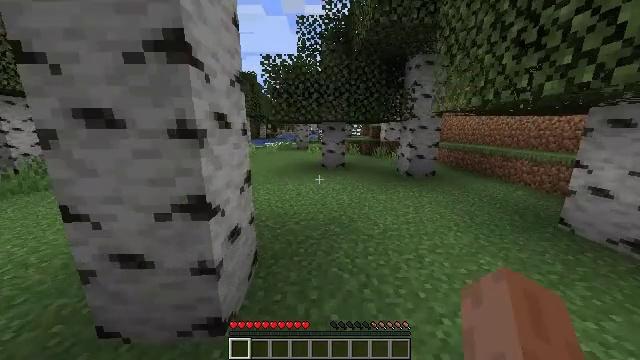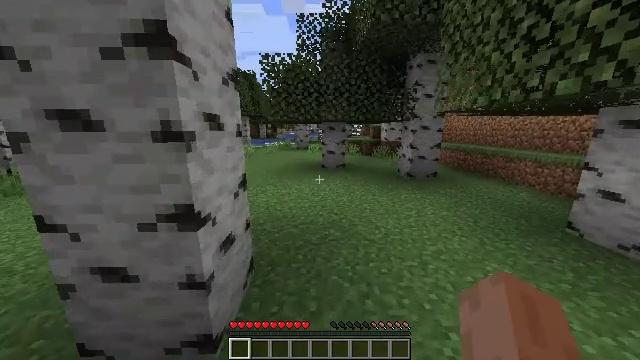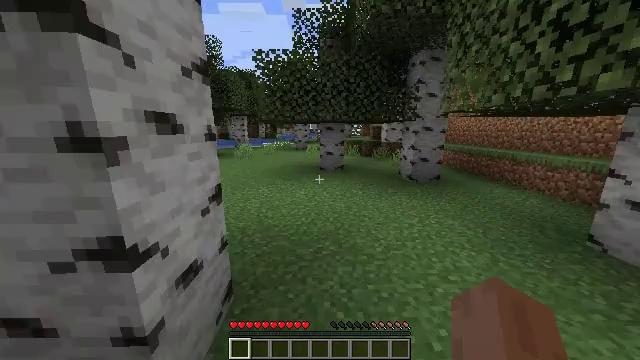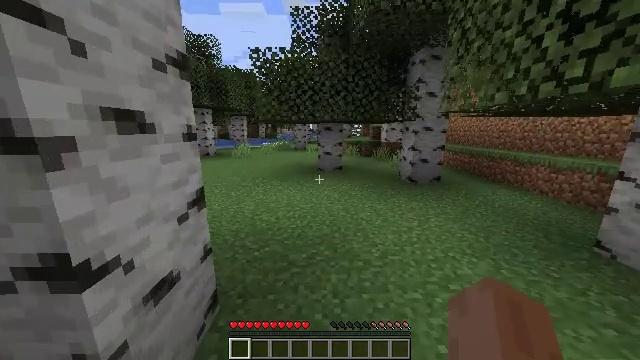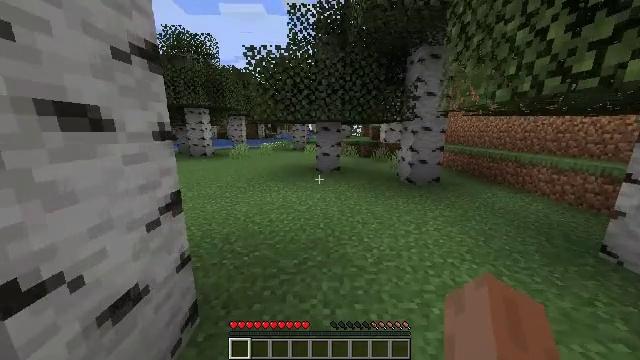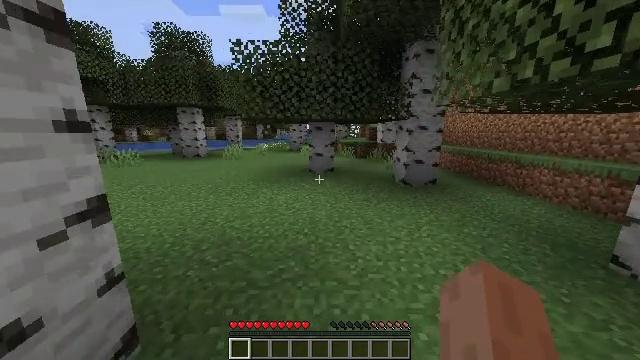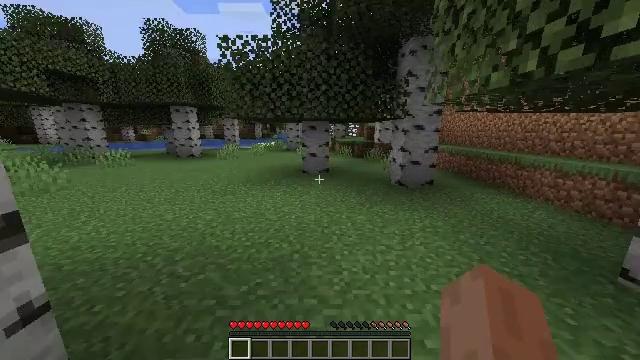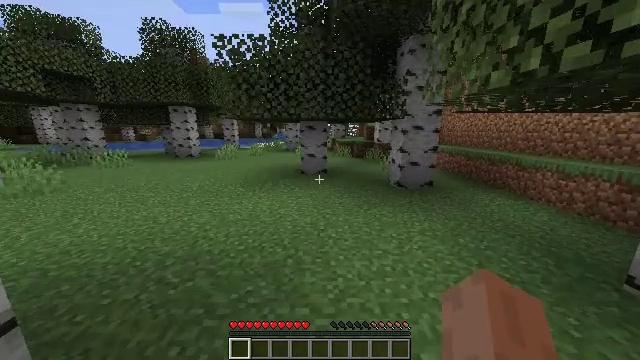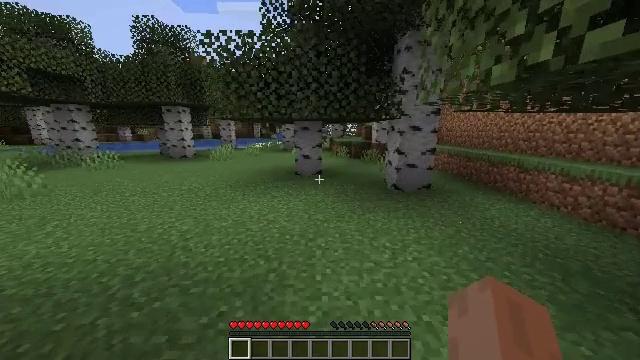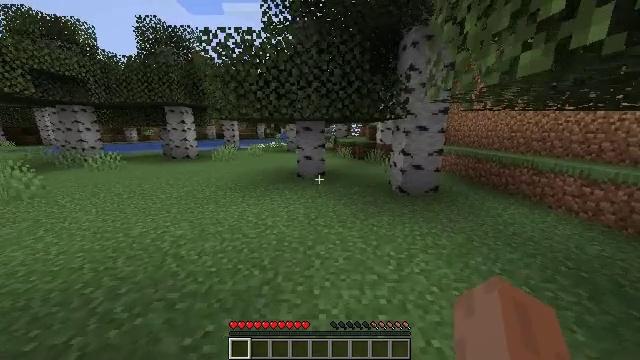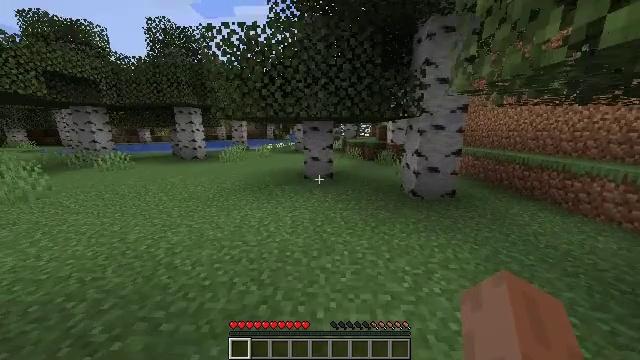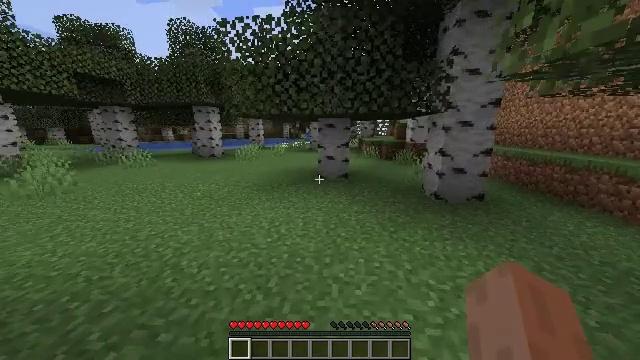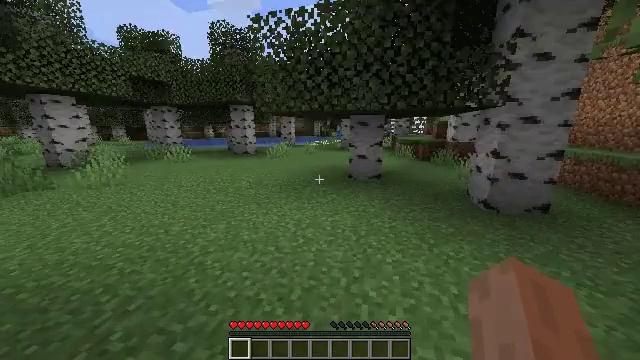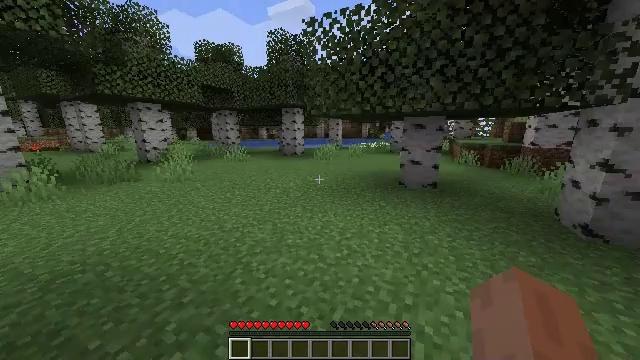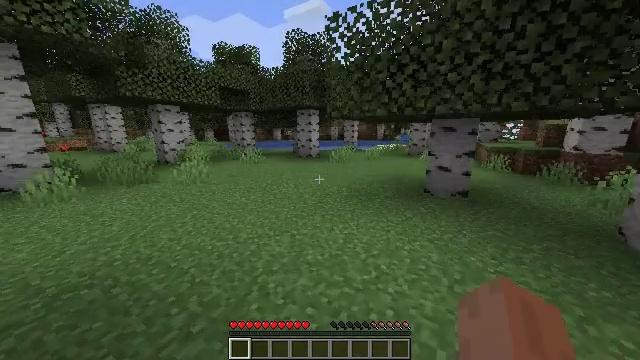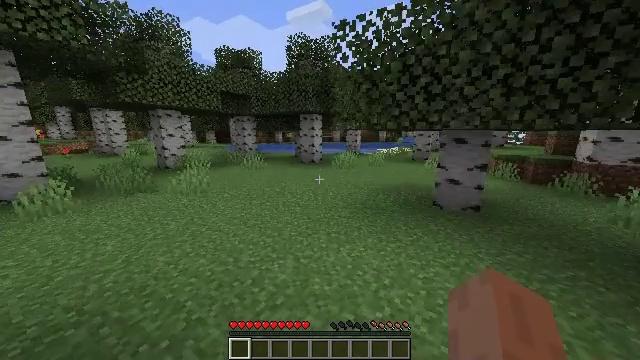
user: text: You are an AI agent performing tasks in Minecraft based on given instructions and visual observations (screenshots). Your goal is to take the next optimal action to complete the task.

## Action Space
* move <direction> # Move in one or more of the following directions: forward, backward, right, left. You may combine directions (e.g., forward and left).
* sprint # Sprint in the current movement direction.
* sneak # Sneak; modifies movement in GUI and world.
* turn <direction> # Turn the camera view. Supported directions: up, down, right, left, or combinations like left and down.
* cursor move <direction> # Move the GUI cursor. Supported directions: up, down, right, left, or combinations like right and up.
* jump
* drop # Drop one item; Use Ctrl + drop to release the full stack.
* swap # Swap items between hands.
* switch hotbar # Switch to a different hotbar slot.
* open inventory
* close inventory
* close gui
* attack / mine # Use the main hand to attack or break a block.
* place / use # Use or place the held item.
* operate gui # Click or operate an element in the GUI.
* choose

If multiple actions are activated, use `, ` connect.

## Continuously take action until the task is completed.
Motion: motion action
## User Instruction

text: Collect peony flowers for dye.
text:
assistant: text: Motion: move forward, sprint
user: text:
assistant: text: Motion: move forward and move right, sprint
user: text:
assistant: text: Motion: move forward and move right, sprint
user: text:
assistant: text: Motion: move forward and move right, sprint
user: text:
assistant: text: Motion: move forward and move right, sprint
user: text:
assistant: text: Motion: move forward and move right, sprint
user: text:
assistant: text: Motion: move forward and move right, sprint
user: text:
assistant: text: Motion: move forward, sprint
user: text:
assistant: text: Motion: move forward, sprint, turn left
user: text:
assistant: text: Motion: move forward, sprint, turn left
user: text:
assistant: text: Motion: move forward, sprint, turn left
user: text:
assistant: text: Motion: move forward and move left, sprint, turn left
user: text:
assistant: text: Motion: move forward and move left, sprint, turn left
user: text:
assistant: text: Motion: move forward and move left, sprint, turn left
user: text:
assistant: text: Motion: move forward and move left, sprint, jump
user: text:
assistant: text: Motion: move forward and move left, sprint, jump
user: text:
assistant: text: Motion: move forward and move left, sprint, jump
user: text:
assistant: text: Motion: move forward and move left, sprint, jump
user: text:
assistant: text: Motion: move forward and move left, sprint, jump
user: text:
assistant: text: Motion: move forward and move left, sprint, jump
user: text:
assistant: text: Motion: move forward and move left, sprint, jump
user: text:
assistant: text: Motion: move forward and move left, sprint, jump
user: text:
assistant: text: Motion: move forward and move left, sprint, jump
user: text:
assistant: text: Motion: move forward and move left, sprint, jump
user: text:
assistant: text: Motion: move forward, sprint, jump
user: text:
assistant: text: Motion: move forward, sprint, turn right and up, jump
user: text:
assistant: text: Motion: move forward, sprint, turn right, jump
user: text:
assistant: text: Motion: move forward, sprint, turn right and down, jump
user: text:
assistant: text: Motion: move forward, sprint, turn right and down, jump
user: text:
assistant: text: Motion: move forward, sprint, jump